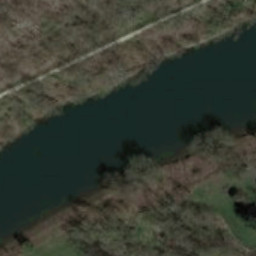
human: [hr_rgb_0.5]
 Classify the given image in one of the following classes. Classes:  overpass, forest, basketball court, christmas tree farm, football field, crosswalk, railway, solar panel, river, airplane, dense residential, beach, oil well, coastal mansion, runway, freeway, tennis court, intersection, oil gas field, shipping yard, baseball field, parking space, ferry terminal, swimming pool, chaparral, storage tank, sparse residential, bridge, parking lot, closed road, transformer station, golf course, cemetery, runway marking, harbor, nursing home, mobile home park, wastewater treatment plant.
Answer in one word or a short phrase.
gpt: river